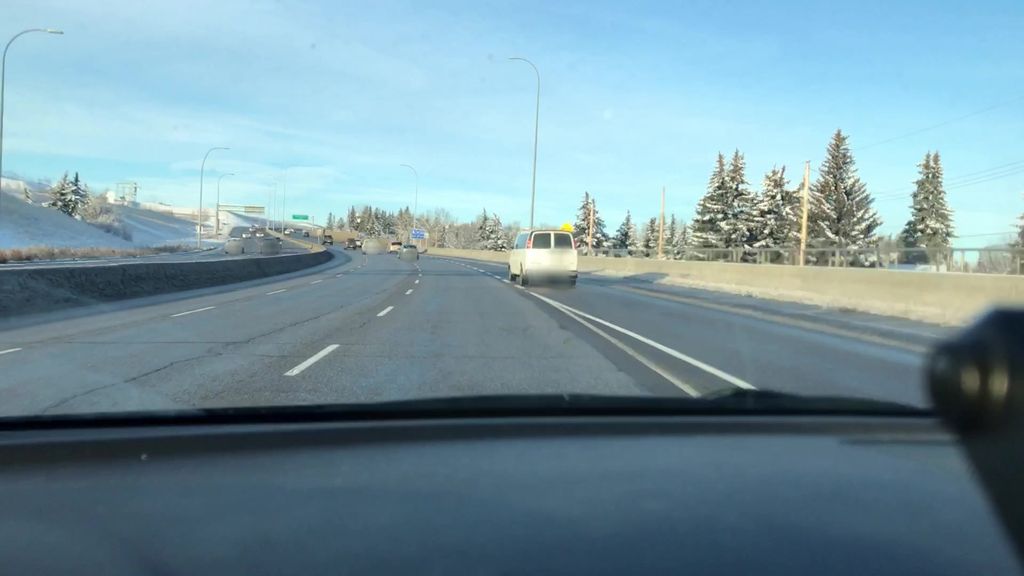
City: calgary